Field crop: maize
Growth stage: 2
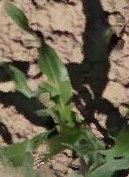
Species: maize